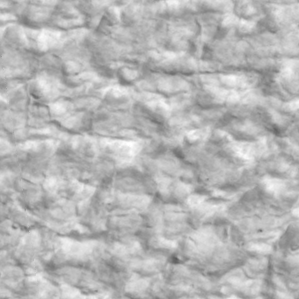
Label: non_frost